Question: Count the number of objects in the diagram.
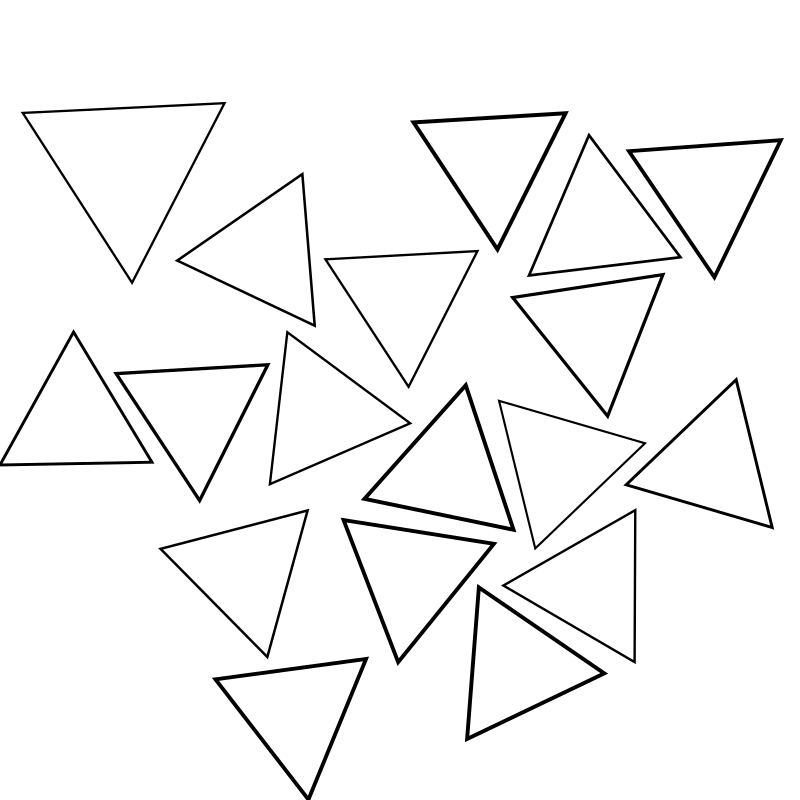
Answer: 18